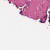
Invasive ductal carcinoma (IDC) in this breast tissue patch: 0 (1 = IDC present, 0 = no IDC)